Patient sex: M
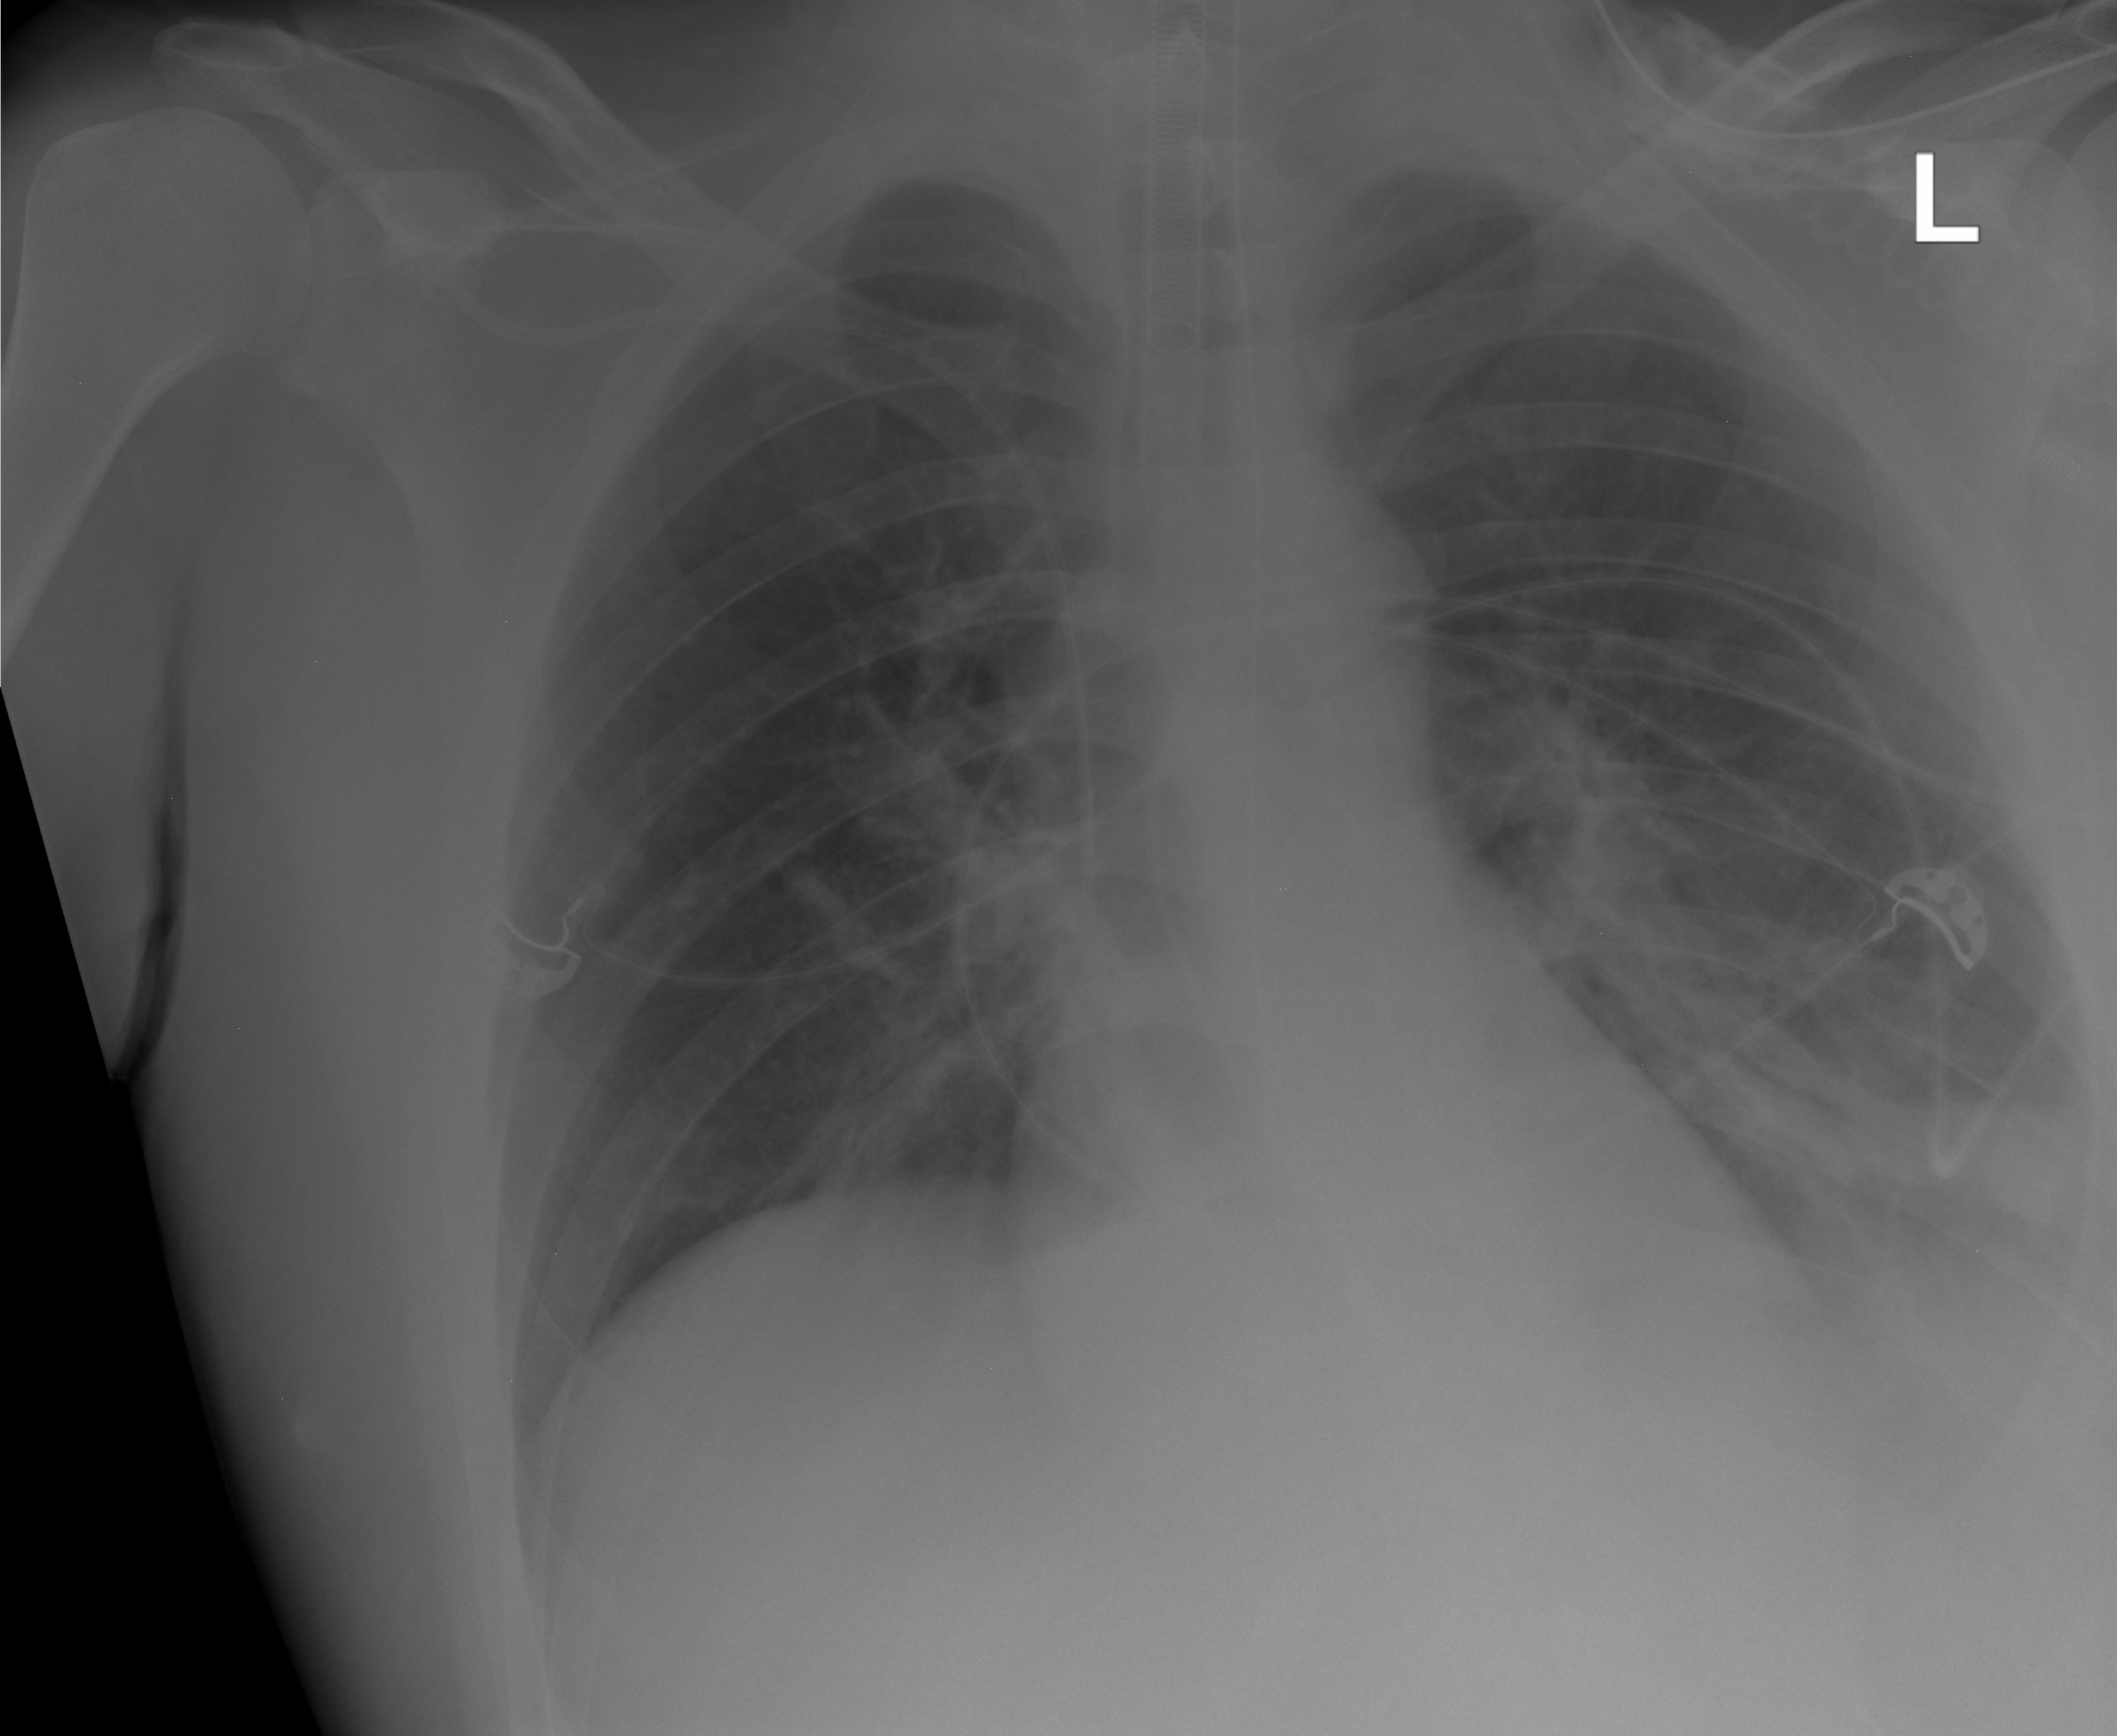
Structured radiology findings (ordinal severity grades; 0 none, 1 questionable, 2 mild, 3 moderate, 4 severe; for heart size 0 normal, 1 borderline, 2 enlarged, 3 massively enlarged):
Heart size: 1
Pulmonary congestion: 1
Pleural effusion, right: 0
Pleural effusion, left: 2
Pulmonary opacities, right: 2
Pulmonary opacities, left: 2
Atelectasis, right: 0
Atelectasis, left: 2